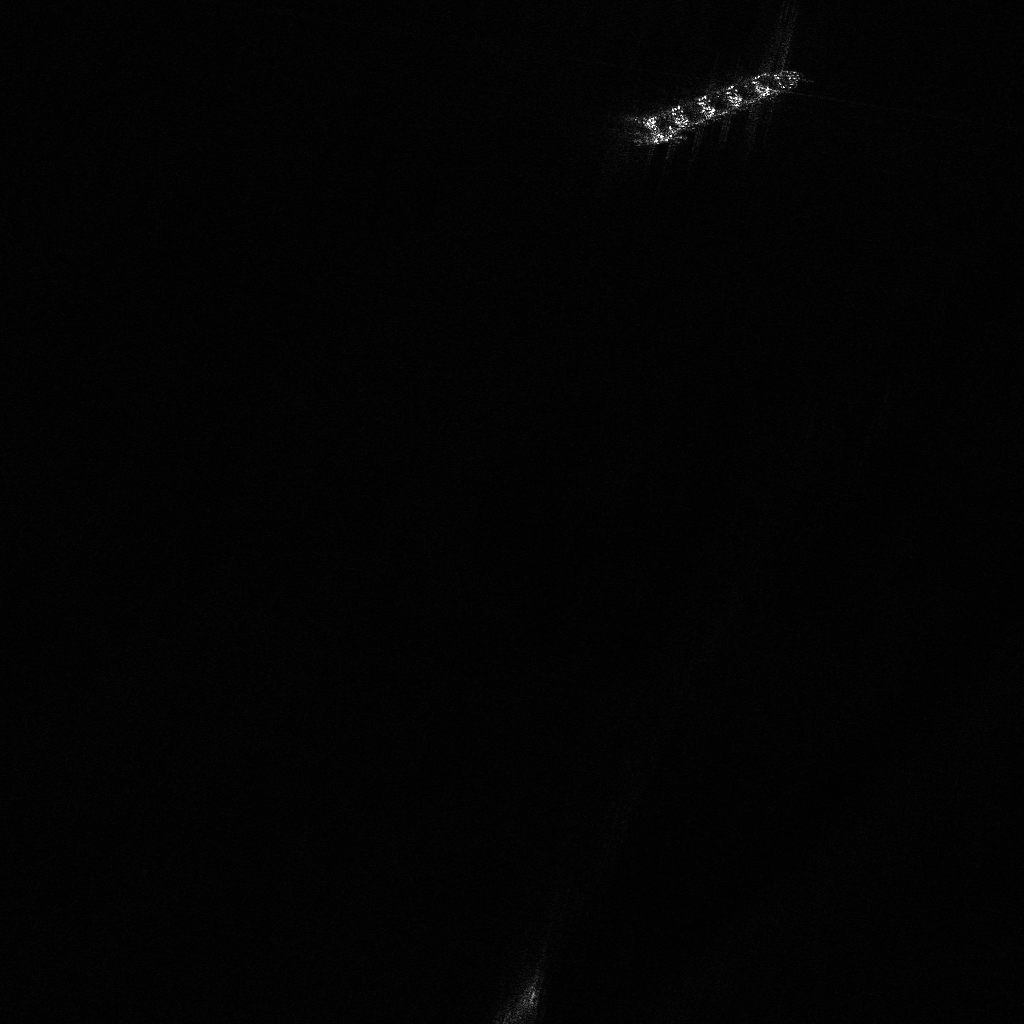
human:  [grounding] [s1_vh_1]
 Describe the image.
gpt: In the satellite image, there is  <ref>1 medium ore-oil </ref> <box>[[67, 1, 71, 19, 70]]</box> located at top.